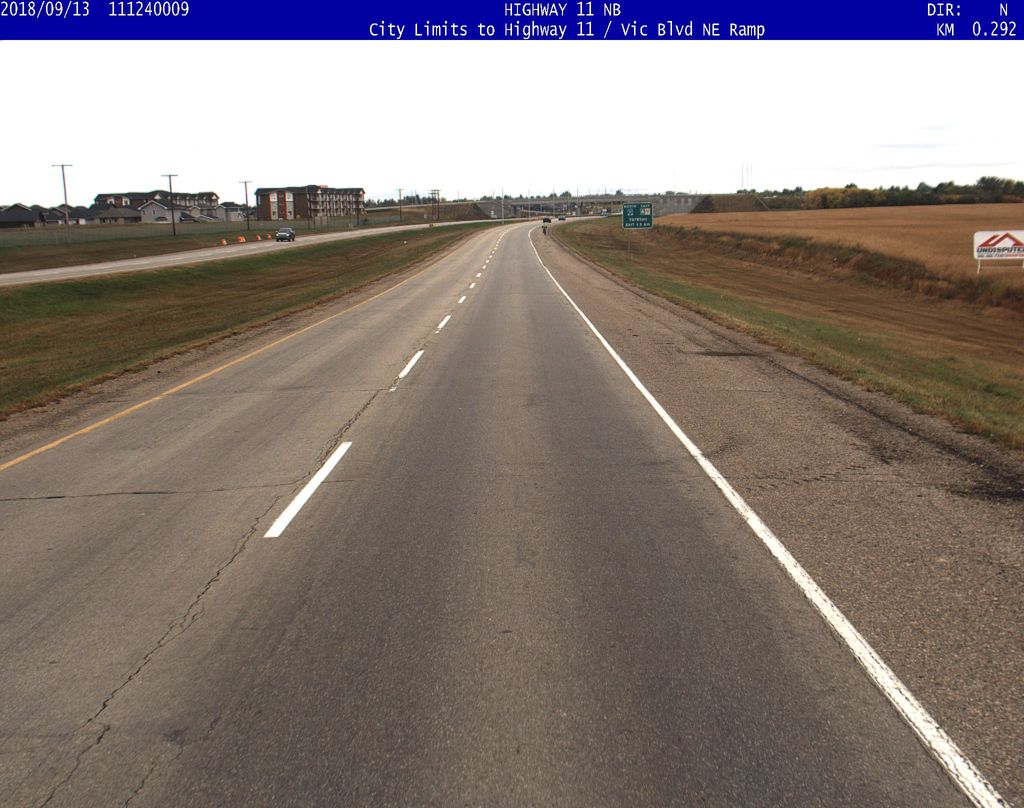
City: saskatoon